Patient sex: M
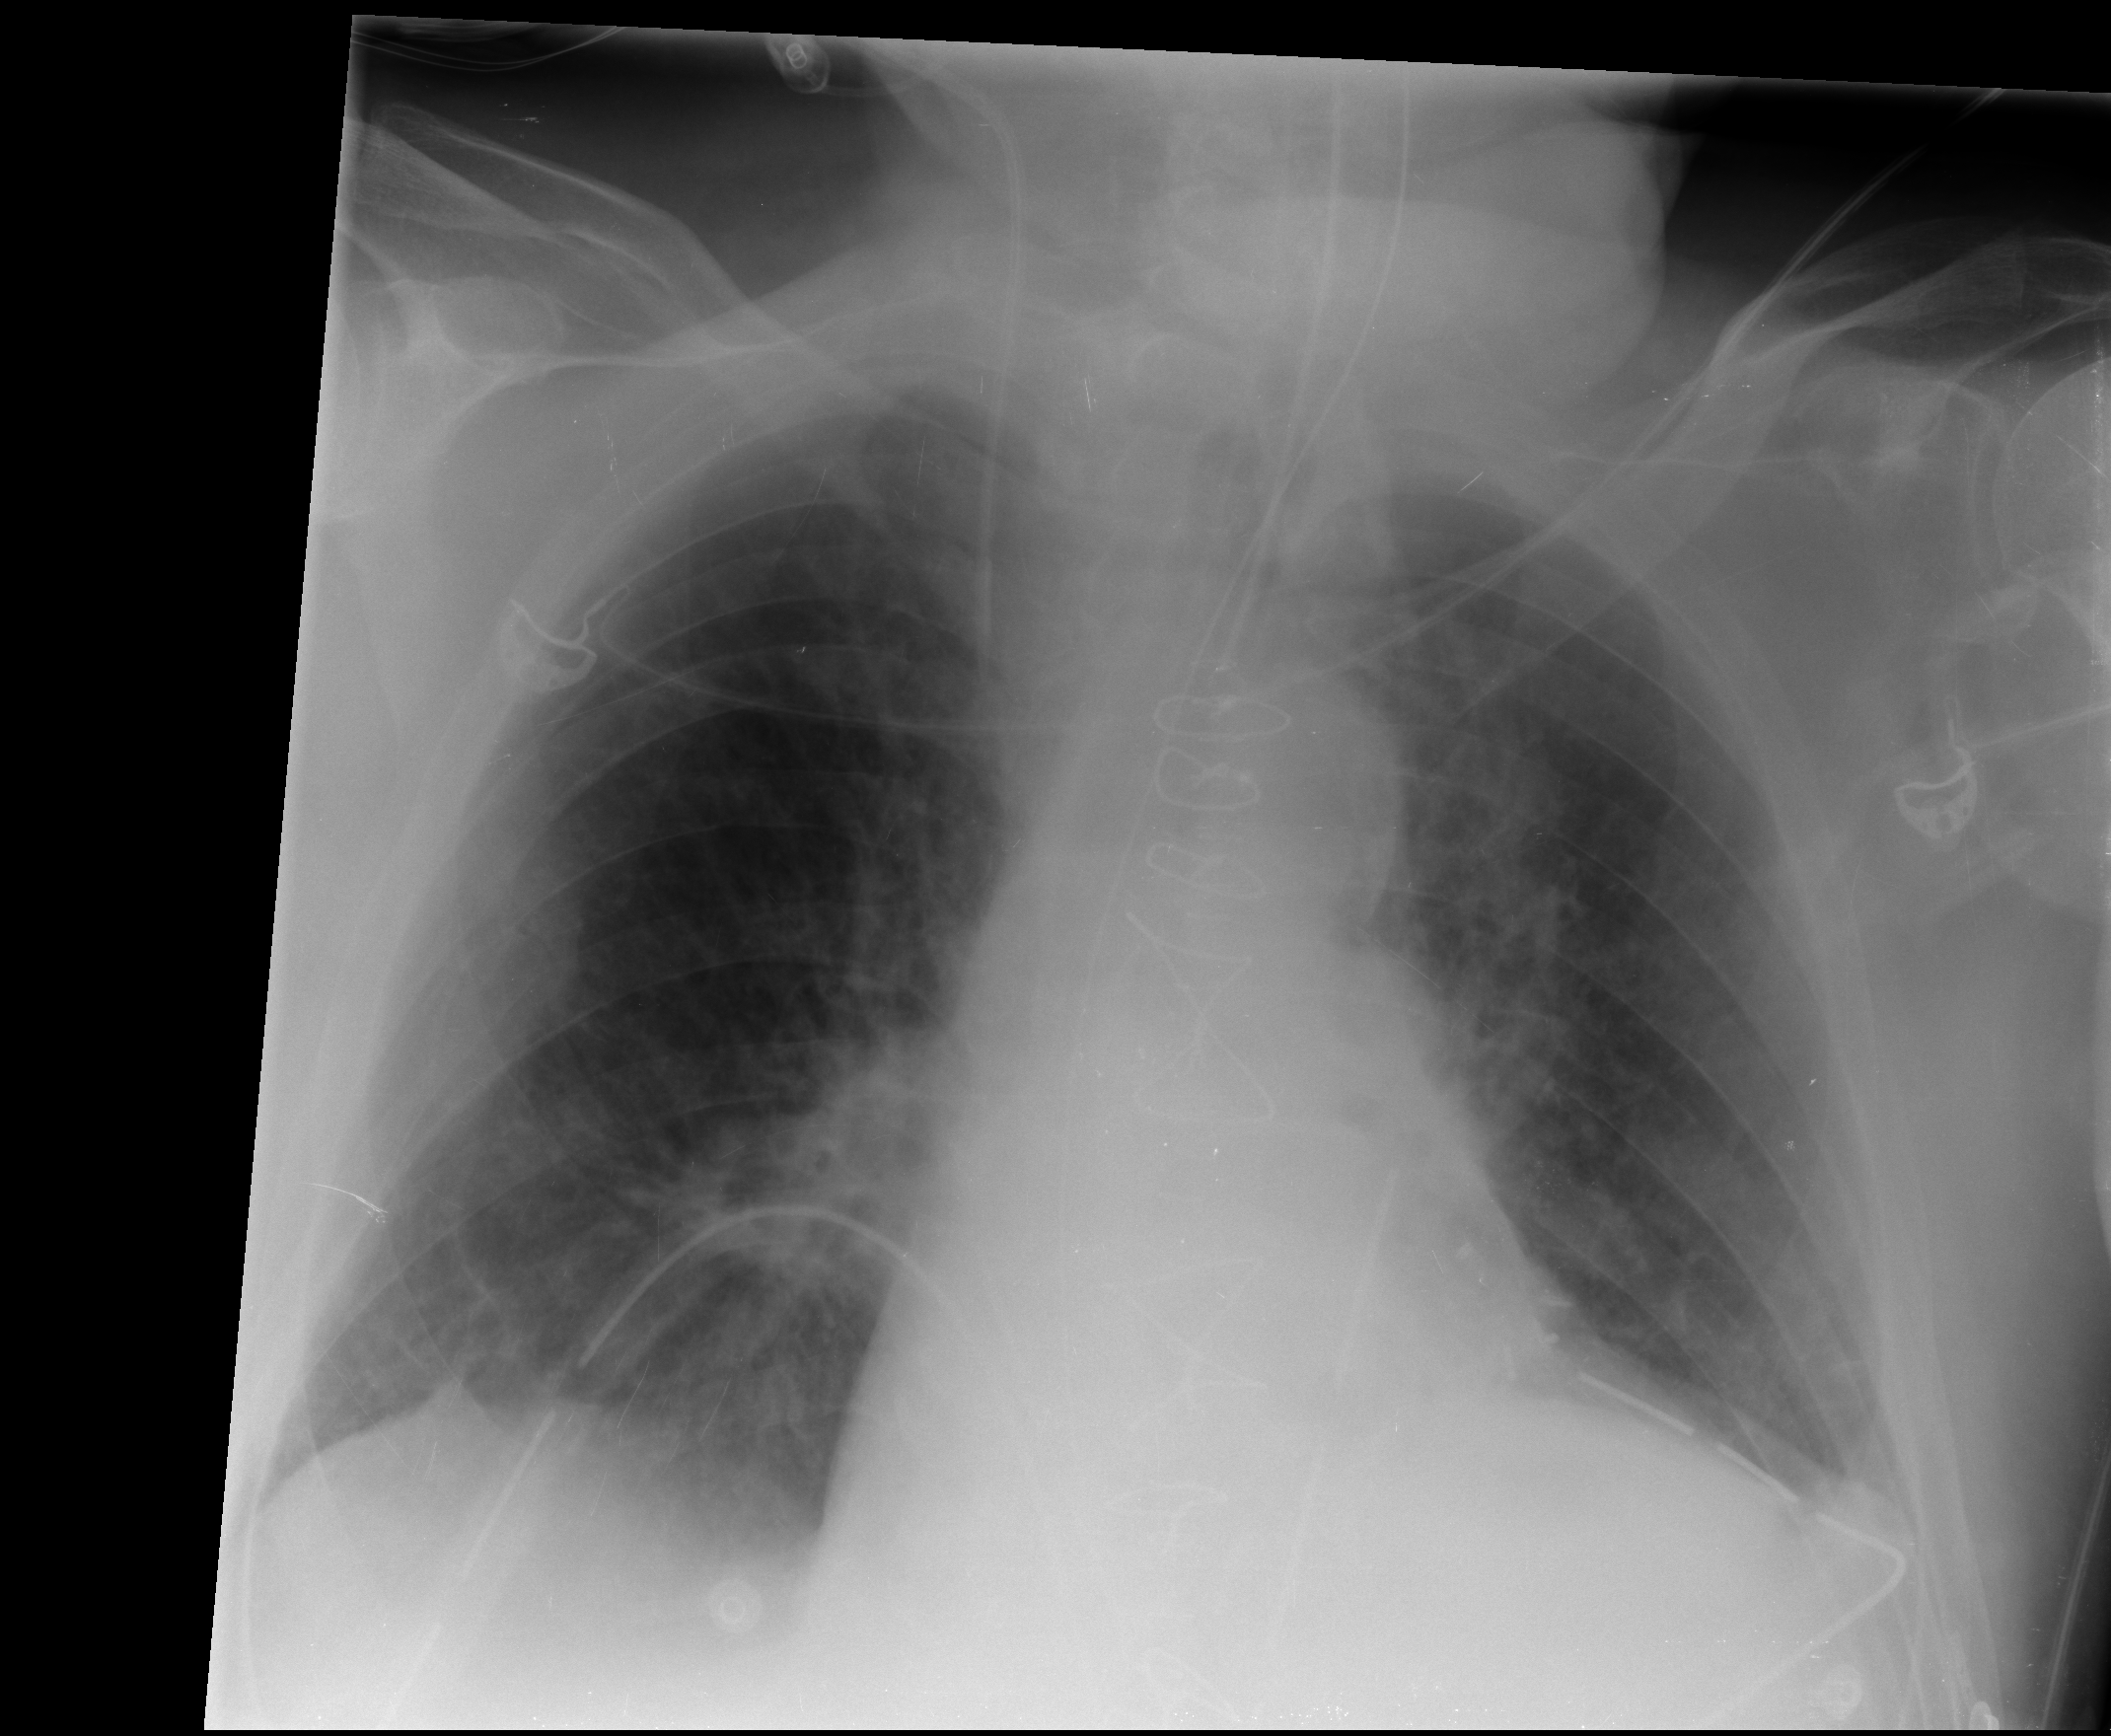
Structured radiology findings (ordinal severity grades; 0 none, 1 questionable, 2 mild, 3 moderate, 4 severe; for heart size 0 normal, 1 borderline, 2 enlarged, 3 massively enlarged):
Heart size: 2
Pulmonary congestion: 2
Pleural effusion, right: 1
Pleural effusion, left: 2
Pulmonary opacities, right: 0
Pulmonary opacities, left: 0
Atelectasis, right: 2
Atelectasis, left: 2